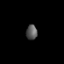
Tissue: prostate
Cell type: B cells
Senescence score: 0.8223
Nuclear area (px): 159
Mean DAPI intensity: 89.881